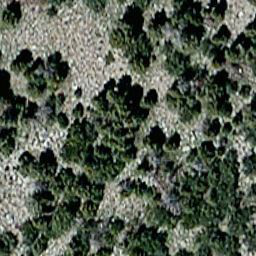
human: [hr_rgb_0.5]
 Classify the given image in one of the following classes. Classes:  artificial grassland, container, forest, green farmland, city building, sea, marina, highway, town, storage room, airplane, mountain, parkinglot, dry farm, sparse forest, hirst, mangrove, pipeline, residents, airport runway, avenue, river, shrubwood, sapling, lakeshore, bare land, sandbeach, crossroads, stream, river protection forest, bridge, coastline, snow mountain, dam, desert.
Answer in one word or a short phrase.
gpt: sparse forest